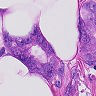
Metastatic tissue present: yes